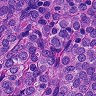
Metastatic tissue present: yes